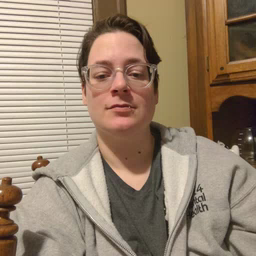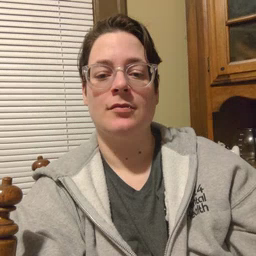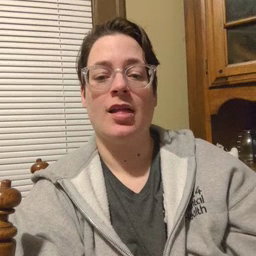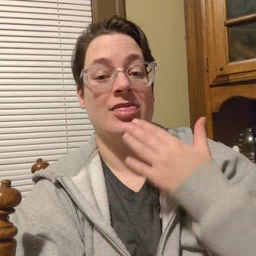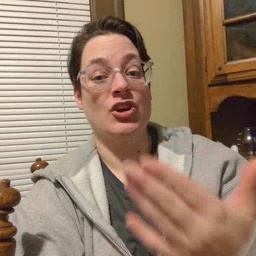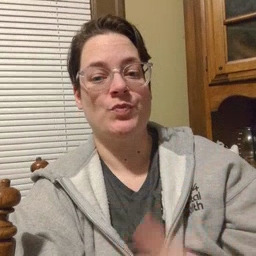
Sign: thankyou